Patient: sex M, age 58
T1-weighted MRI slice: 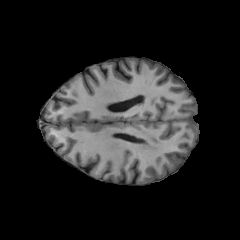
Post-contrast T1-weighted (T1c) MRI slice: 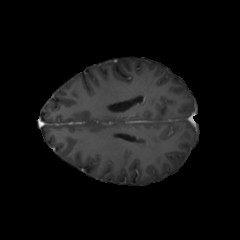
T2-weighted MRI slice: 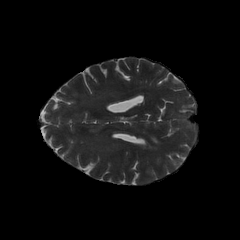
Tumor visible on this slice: yes
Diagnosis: Glioblastoma, IDH-wildtype
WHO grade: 4